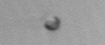
Label: nanoplankton_mix